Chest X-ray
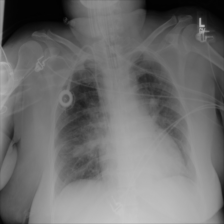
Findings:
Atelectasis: positive
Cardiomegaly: negative
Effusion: negative
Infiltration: positive
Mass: negative
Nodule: negative
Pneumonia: negative
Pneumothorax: negative
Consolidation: negative
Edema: negative
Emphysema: negative
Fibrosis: negative
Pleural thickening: negative
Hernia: negative